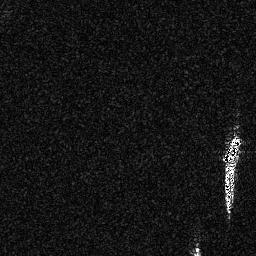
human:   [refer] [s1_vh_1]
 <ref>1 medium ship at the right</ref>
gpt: <box>[[86, 52, 95, 63, 0]]</box>